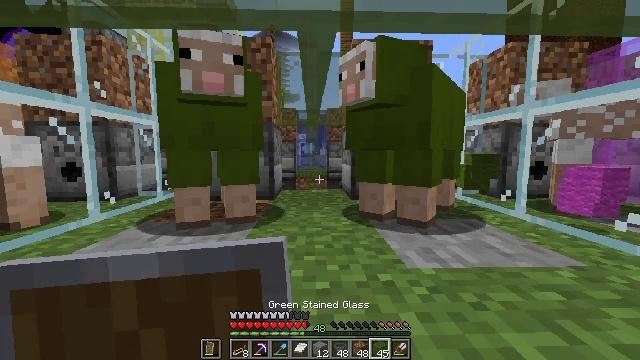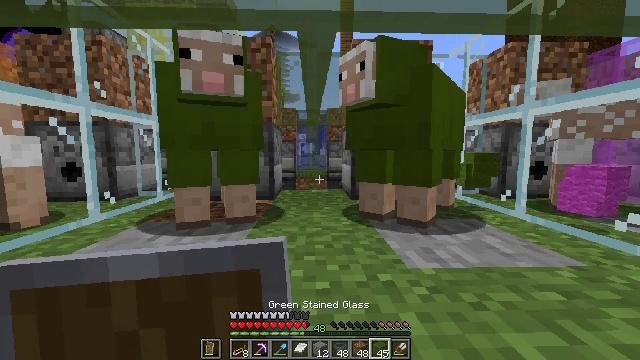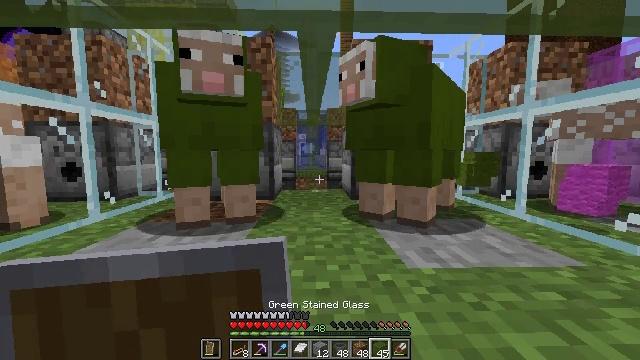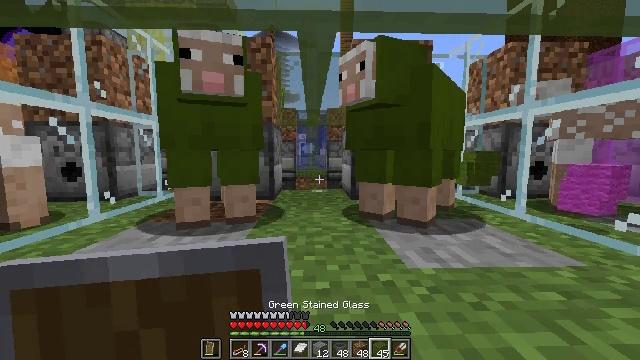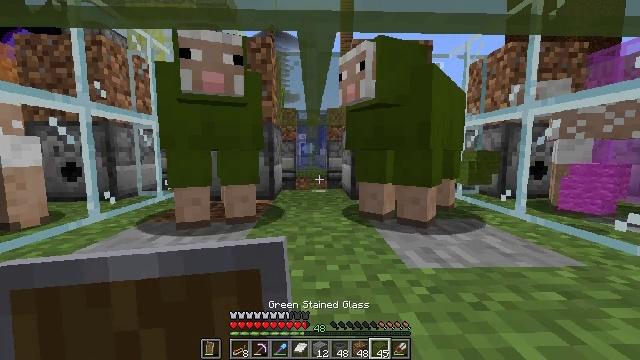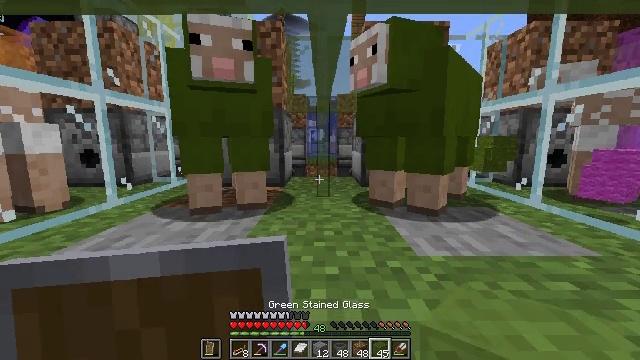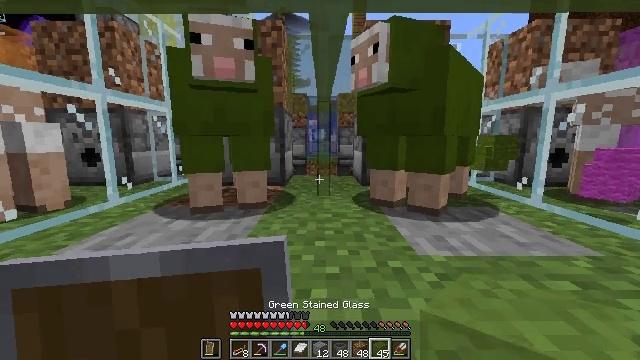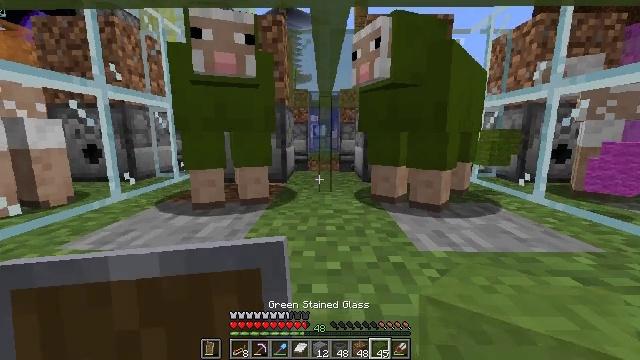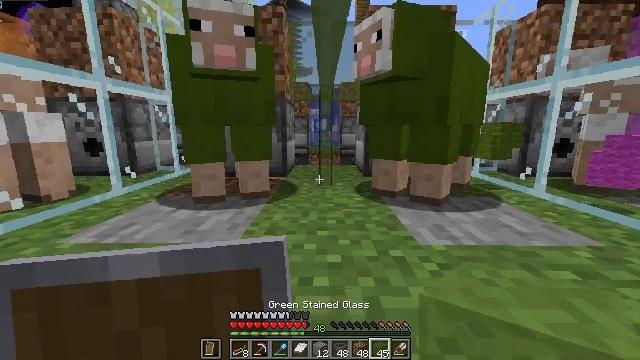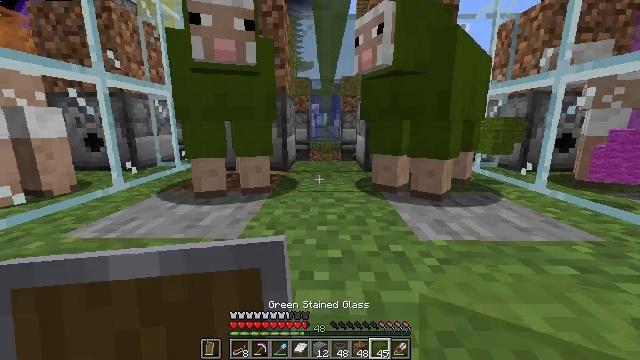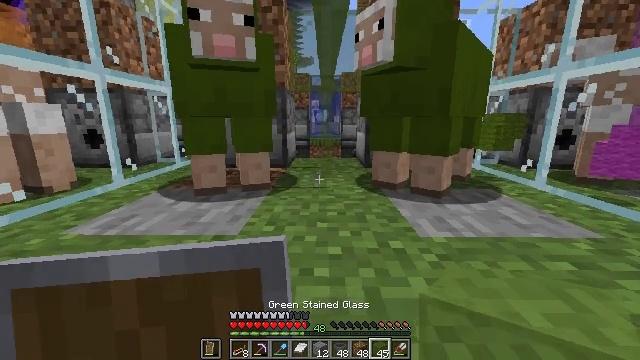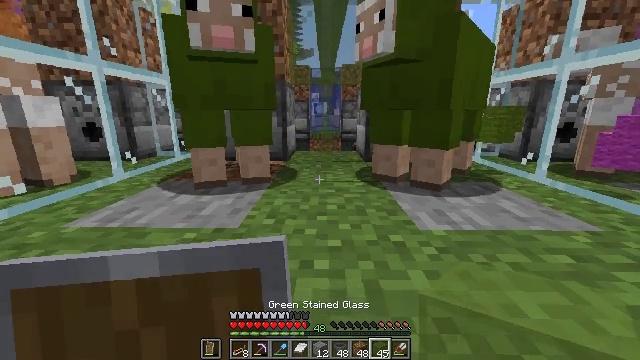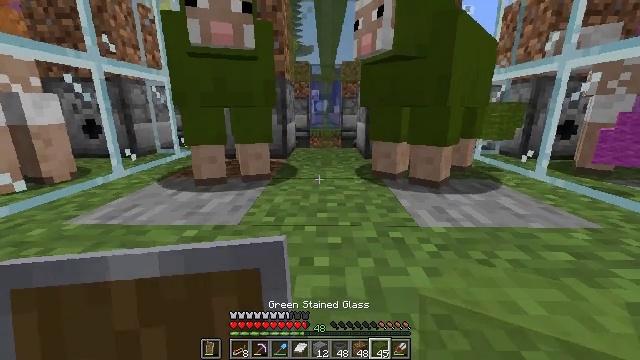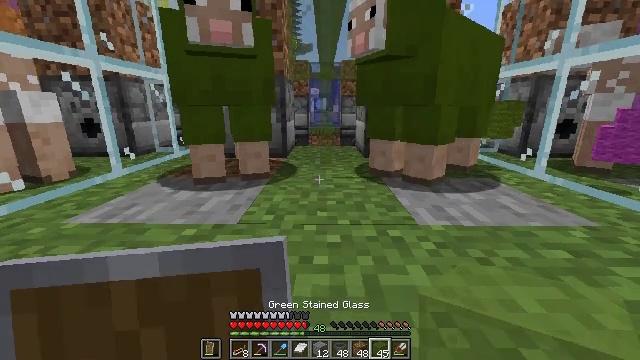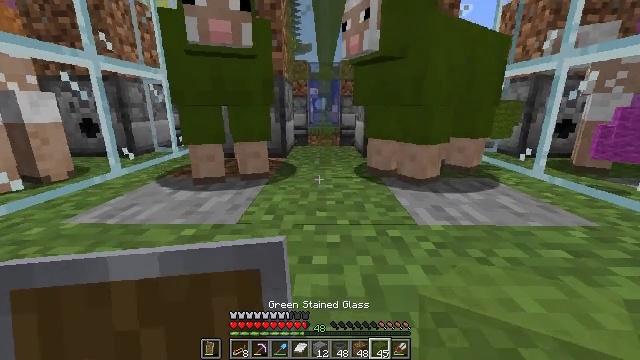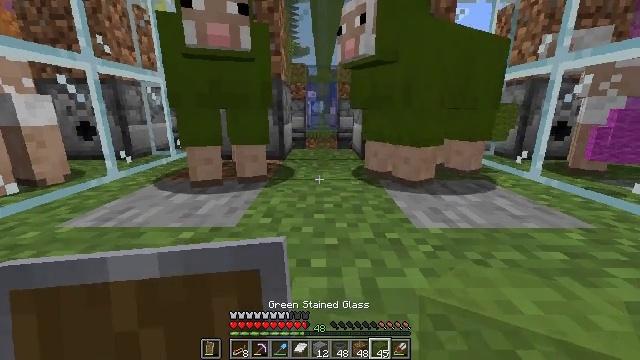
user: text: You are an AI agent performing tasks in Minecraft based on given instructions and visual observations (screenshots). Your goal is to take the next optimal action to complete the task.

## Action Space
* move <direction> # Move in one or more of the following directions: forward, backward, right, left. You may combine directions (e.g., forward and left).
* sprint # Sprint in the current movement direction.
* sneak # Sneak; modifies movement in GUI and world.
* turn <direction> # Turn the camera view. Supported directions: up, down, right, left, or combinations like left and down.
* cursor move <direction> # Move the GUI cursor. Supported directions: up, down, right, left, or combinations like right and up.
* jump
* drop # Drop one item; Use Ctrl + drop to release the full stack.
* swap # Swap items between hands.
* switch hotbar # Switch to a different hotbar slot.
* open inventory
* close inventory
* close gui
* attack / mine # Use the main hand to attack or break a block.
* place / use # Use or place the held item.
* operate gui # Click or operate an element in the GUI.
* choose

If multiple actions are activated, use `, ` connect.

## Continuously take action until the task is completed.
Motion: motion action
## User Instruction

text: Collect green stained glass pane pieces.
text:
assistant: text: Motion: no_op
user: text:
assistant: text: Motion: no_op
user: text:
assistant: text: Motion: no_op
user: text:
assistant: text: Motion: no_op
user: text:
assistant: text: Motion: turn left and down
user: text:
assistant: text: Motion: no_op
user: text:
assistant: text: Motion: no_op
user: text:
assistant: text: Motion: turn down
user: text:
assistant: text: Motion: turn down
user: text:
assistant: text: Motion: no_op
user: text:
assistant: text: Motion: turn down
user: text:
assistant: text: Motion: no_op
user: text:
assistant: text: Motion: no_op
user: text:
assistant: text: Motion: no_op
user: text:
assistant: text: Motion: no_op
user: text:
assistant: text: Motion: turn up
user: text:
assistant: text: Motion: no_op
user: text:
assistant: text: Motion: move forward
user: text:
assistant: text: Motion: move forward and move left, jump
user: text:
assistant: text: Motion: move forward and move left, turn down, jump
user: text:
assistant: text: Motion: move forward and move left, turn right and down, jump
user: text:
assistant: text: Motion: move forward and move left, turn right and down
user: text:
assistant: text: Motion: move forward, turn right and down
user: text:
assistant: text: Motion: no_op
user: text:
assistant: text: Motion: no_op
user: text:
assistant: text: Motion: no_op
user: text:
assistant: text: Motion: no_op
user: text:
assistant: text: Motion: no_op
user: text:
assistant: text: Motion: no_op
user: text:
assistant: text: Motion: no_op